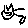
Label: cat